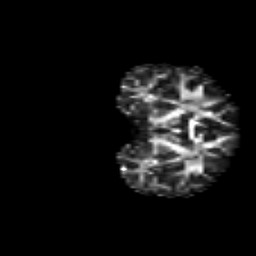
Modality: FA
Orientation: coronal
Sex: male
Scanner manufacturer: siemens
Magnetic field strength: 3 T
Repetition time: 5 s
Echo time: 0.071 s